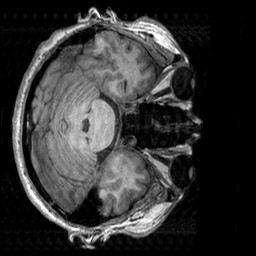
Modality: T1w
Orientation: axial
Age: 38
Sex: male
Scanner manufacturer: siemens
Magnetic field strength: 3 T
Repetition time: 2.3 s
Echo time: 0.00303 s